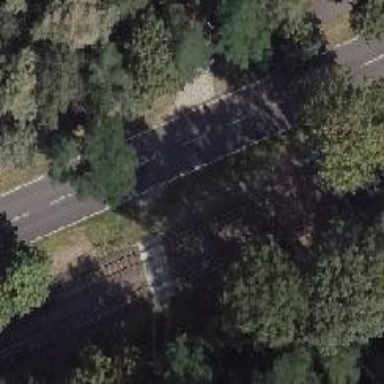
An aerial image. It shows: Concrete track with grade1 quality.